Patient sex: F
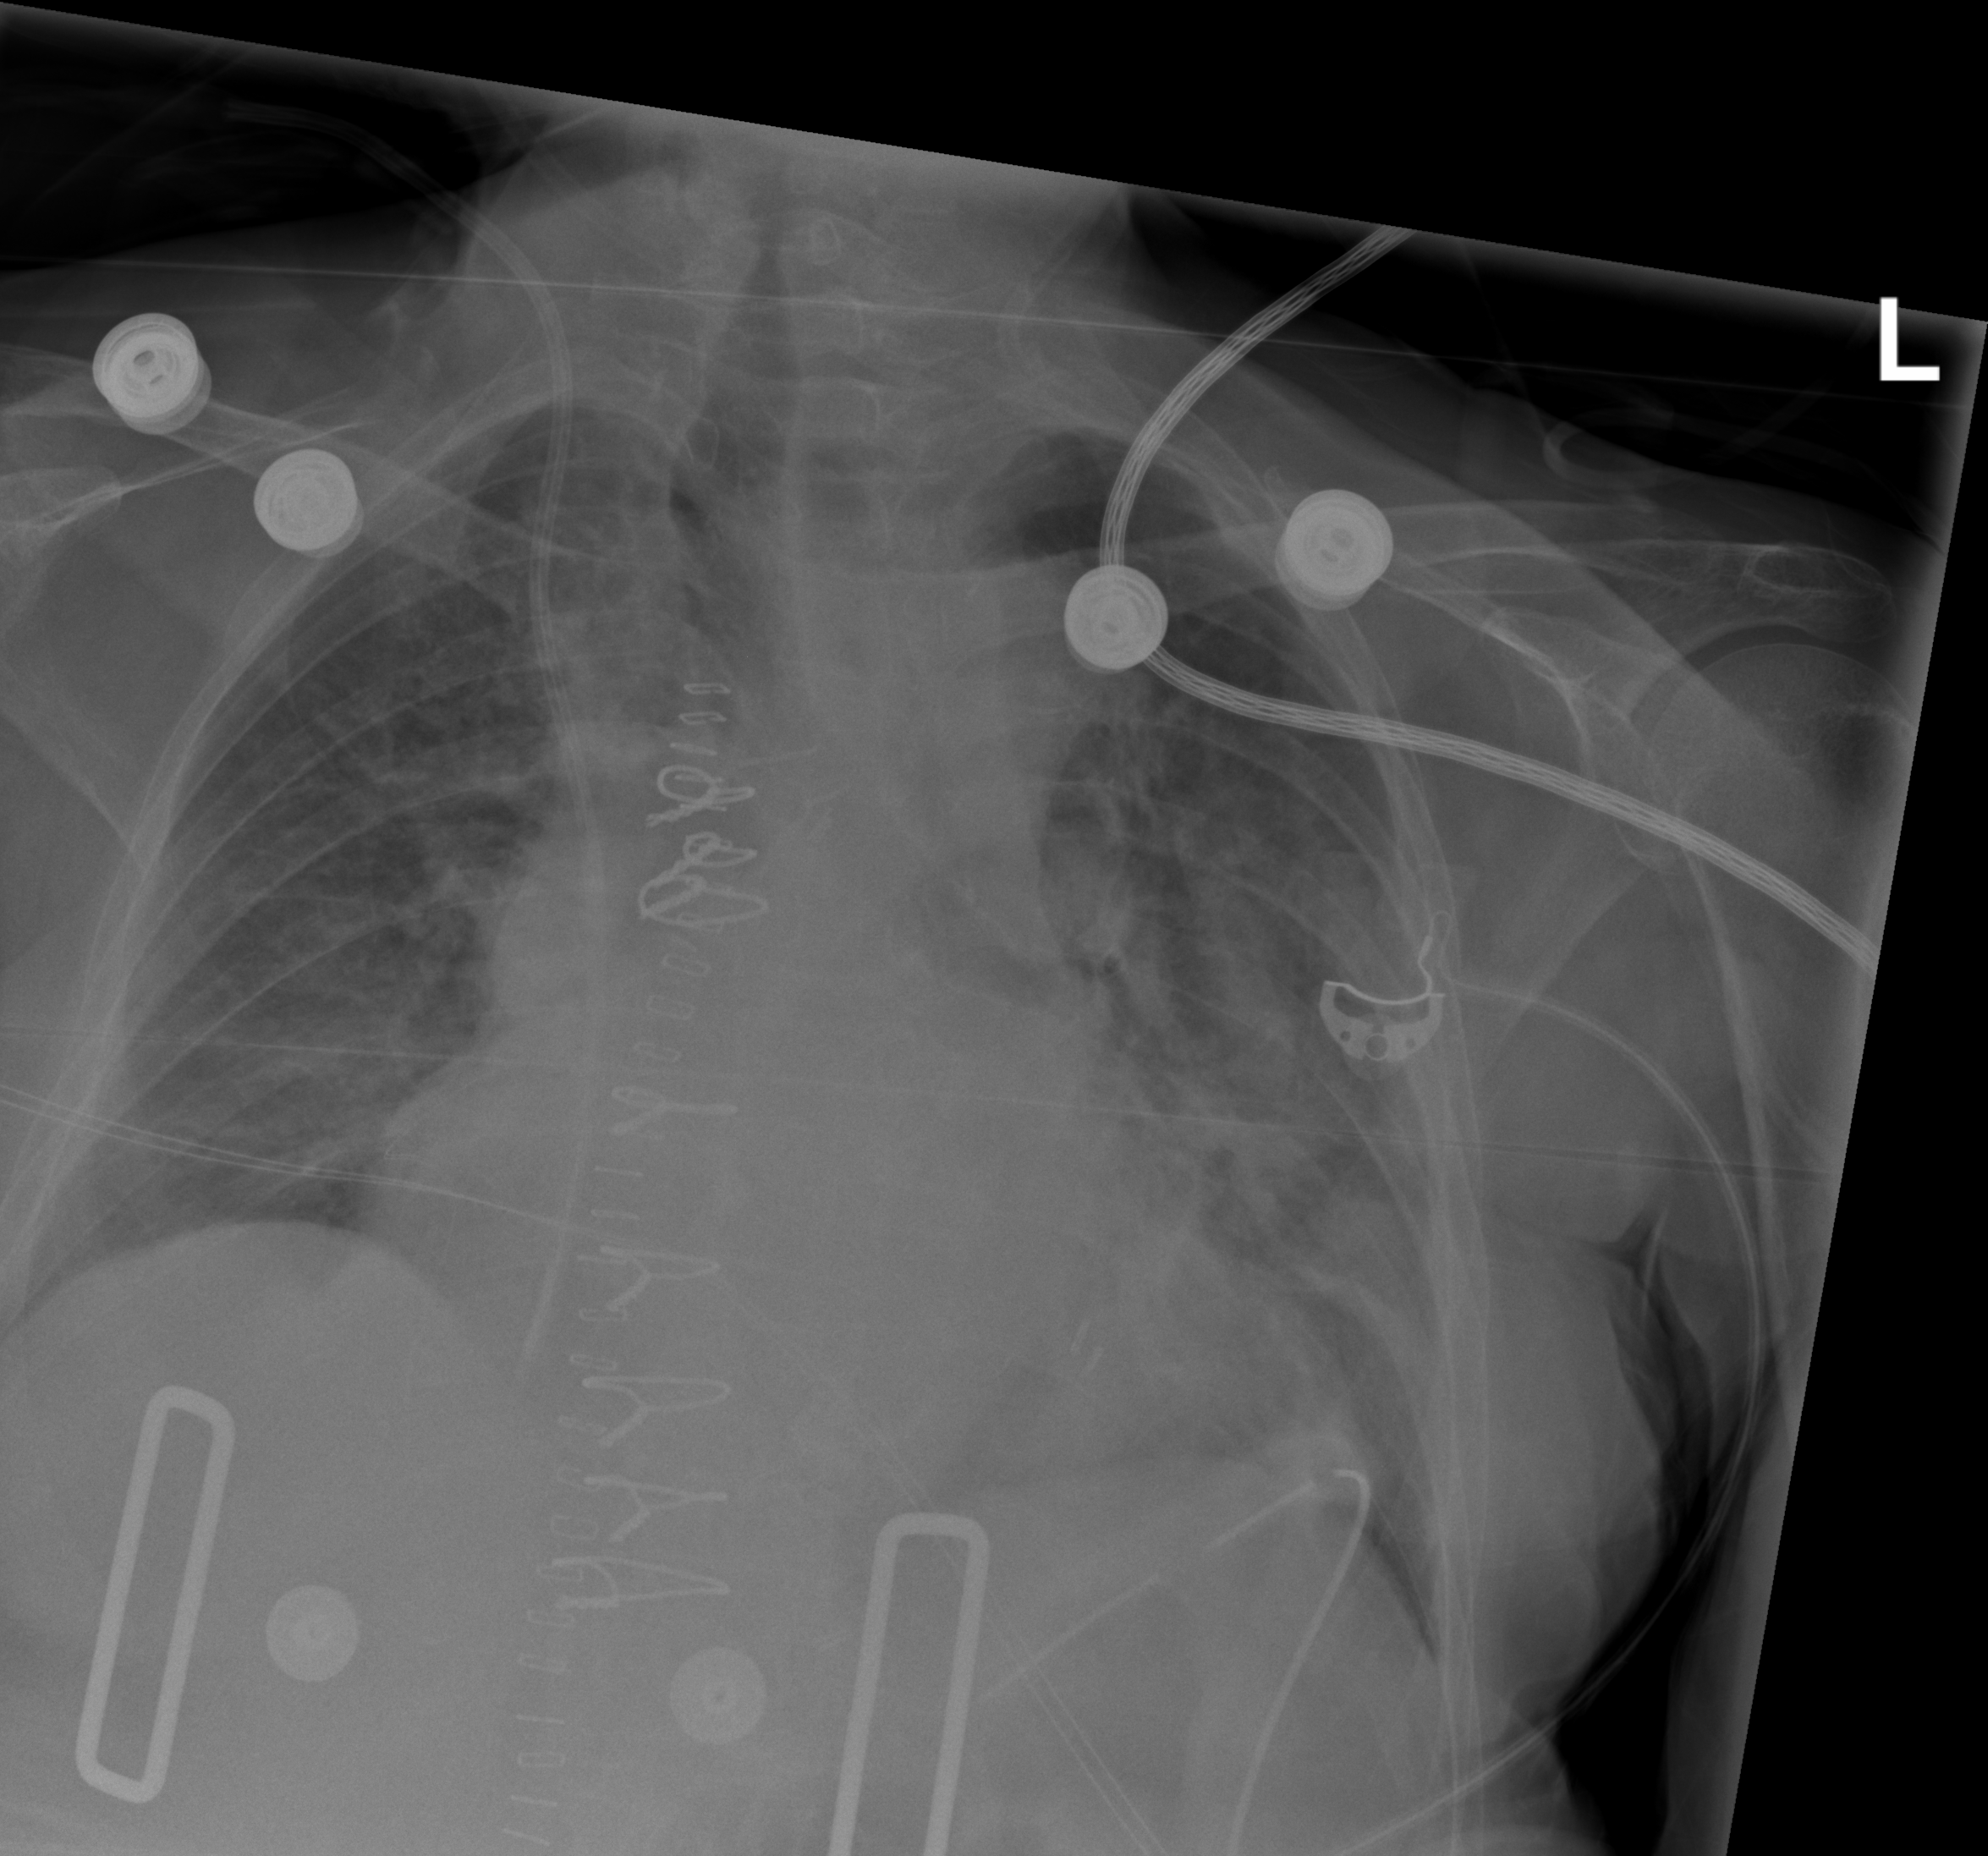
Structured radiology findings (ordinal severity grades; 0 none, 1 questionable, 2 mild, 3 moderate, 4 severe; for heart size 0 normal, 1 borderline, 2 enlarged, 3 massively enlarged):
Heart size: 2
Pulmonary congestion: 2
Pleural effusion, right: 0
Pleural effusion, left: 0
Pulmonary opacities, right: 1
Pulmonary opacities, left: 3
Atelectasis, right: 2
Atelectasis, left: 2